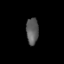
Tissue: lung
Cell type: Epithelial cells
Senescence score: 0.6328
Nuclear area (px): 317
Mean DAPI intensity: 91.849